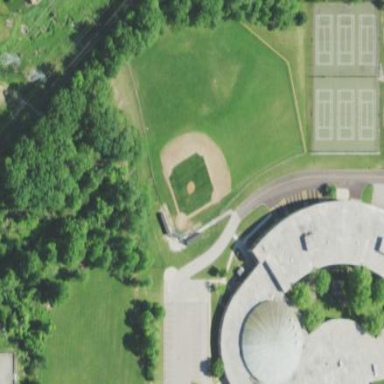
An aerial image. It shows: Baseball pitch for leisure land.